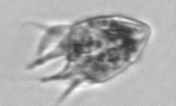
Label: Strombidium_morphotype1